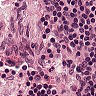
Metastatic tissue present: no